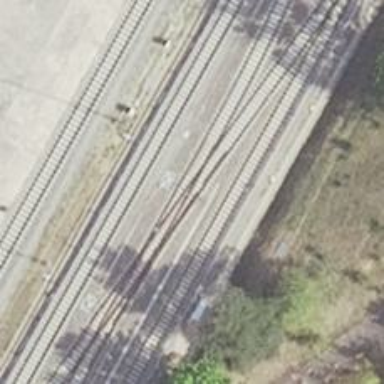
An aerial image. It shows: Railway switch.